Interaction volume radius: 5 \u00c5
Interaction volume height: 30 \u00c5
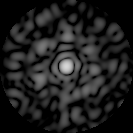
Disorder parameter: 0.7519